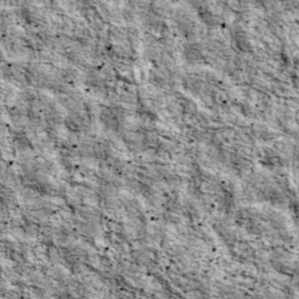
Label: non_frost